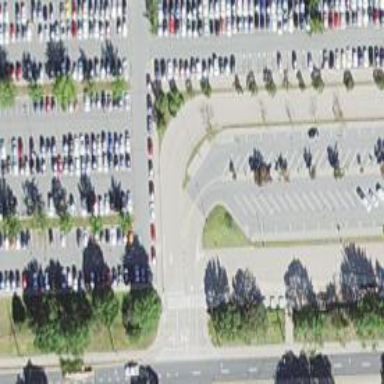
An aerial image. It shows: Parking lot with asphalt surface designed for park and ride facility.